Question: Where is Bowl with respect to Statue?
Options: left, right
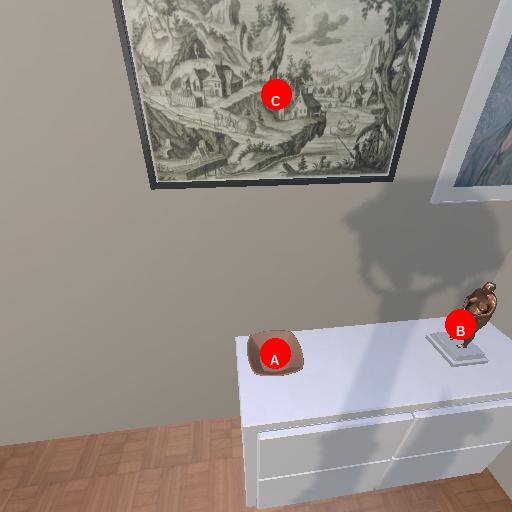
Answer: left